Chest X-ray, AP view. Patient: 27 years old, sex M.
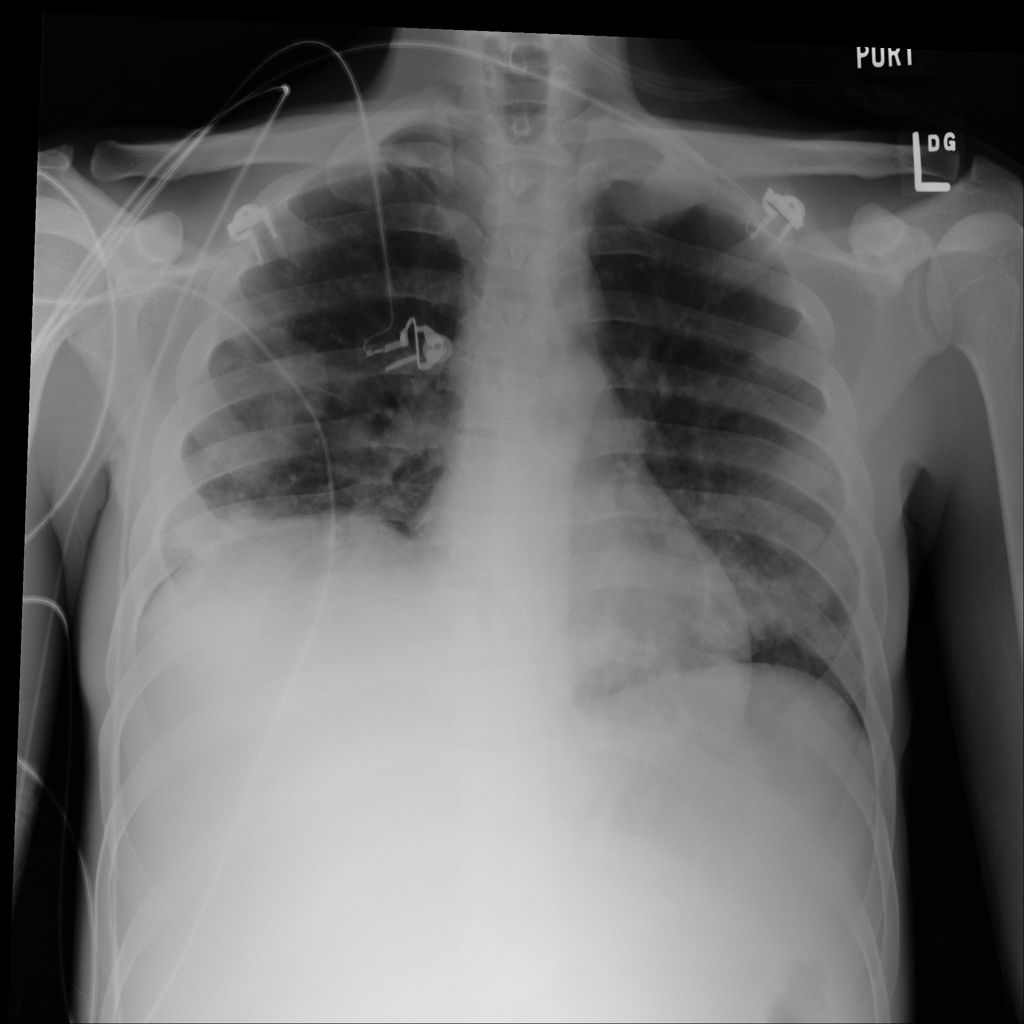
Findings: Nodule